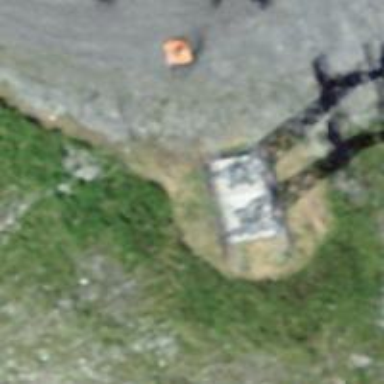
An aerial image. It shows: Pylon used for aerialway.